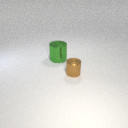
large green metal cylinder to the left of small brown metal cylinder